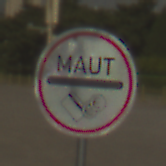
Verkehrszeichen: MautflichtigeStrecke
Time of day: MorningAfternoon
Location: Outdoor (Suburban)
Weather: Clear
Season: NotSpecified
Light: Natural